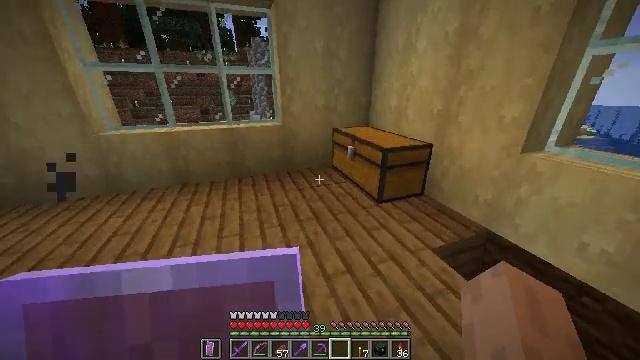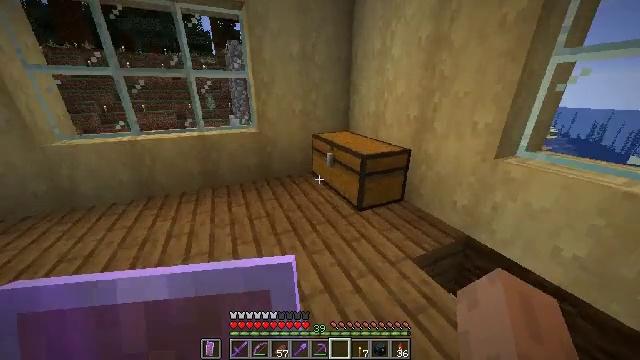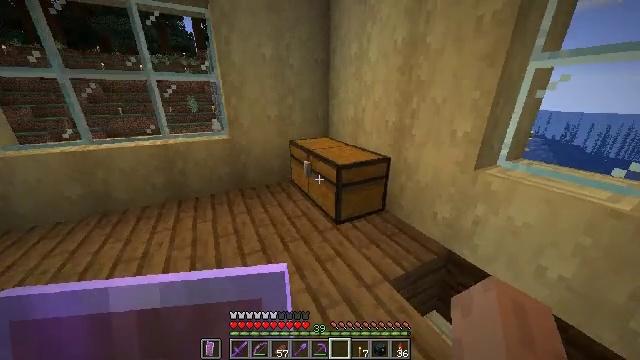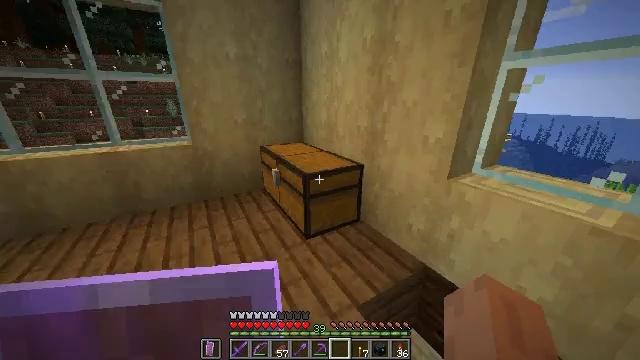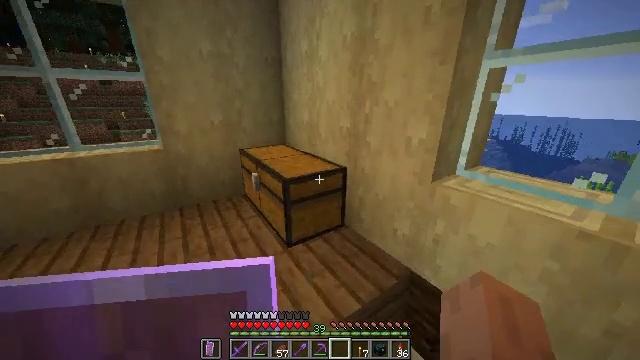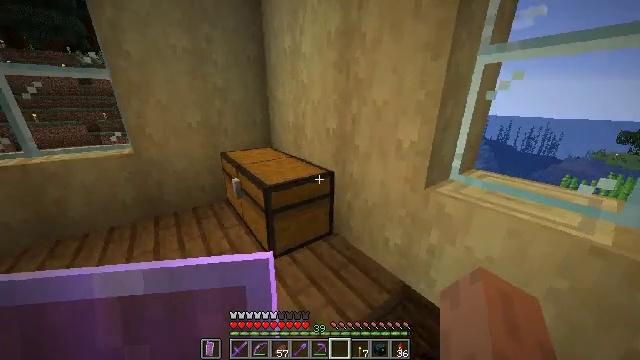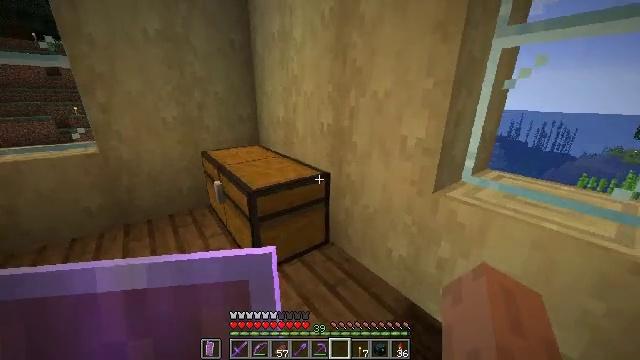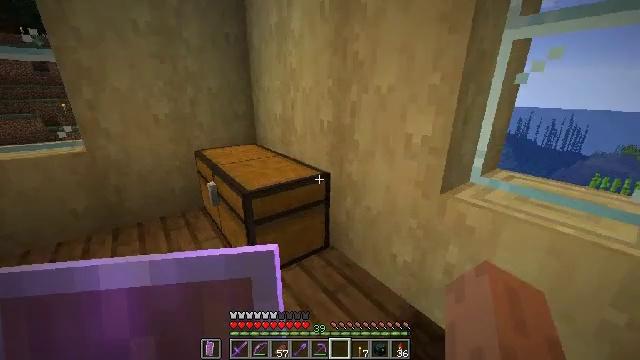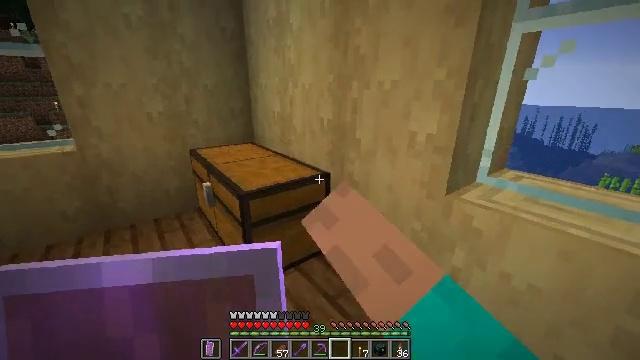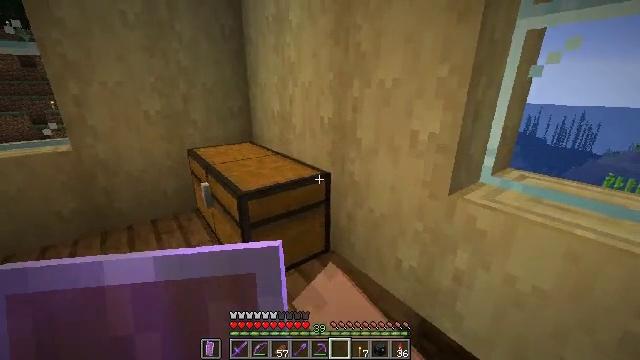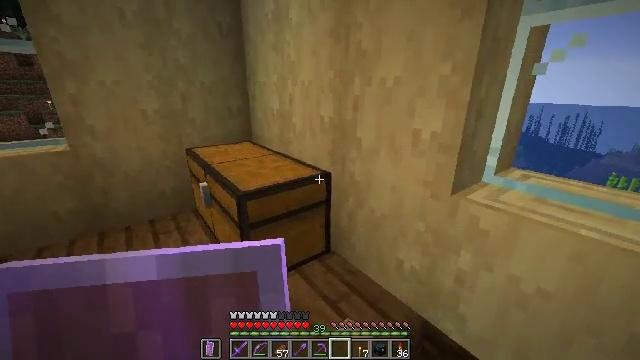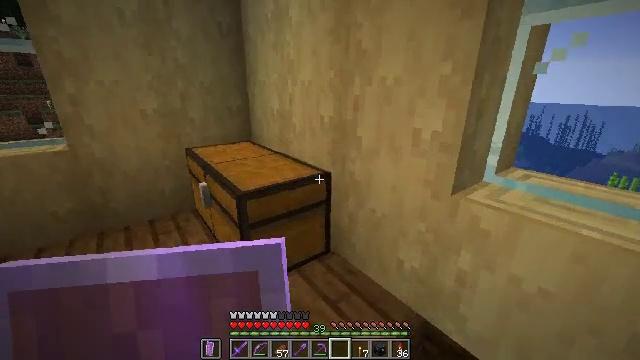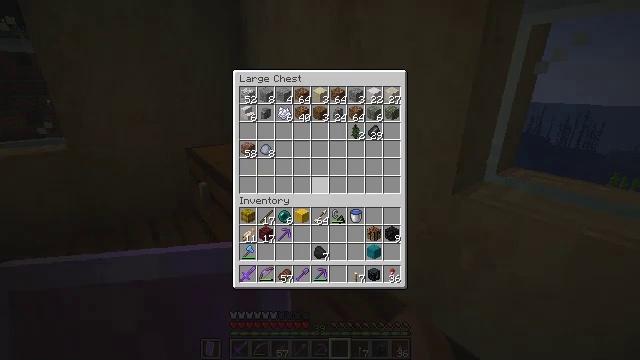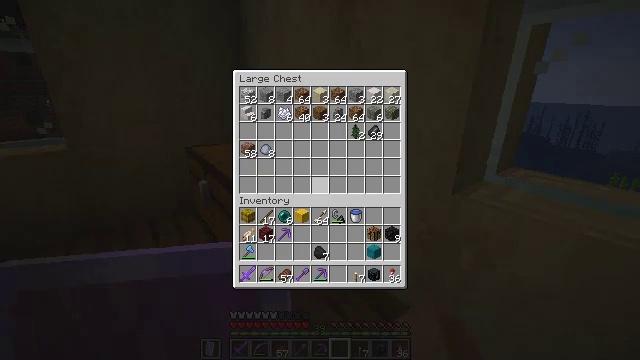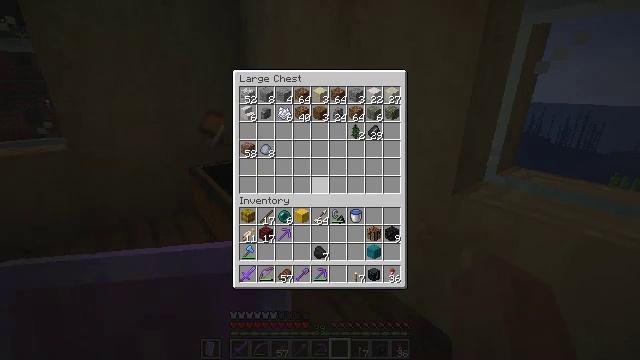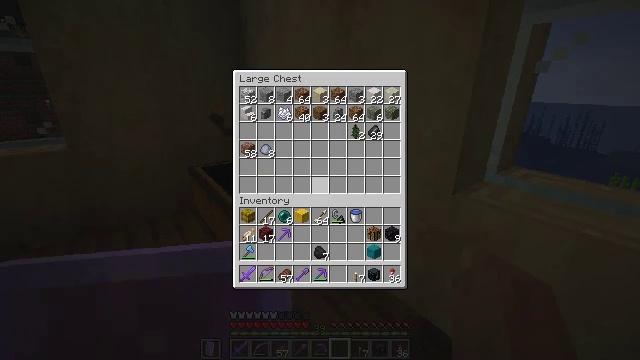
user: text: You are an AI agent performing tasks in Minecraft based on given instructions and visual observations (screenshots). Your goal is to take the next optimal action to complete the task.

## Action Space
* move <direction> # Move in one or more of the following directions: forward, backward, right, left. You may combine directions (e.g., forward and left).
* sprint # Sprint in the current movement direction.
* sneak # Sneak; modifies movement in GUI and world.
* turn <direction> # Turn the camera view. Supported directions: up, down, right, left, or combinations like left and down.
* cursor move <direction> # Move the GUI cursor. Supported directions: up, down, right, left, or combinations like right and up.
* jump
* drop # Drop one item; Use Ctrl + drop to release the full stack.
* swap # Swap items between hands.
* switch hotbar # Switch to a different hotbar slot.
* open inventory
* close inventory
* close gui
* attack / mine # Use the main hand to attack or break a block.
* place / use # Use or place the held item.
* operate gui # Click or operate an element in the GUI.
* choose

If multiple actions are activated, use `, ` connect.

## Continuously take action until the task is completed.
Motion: motion action
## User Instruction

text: Open a furnace to smelt glass.
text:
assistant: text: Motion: move forward and move right, turn right
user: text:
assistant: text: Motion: move forward and move right, turn right
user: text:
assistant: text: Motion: move forward and move right, turn right
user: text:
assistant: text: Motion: move forward, turn right
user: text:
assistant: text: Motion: turn right
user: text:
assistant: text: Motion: no_op
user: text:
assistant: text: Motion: use / place
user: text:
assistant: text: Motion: use / place
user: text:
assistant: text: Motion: use / place
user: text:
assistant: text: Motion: no_op
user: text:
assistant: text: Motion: no_op
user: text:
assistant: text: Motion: no_op
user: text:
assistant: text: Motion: no_op
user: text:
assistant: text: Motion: no_op
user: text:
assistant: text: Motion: no_op
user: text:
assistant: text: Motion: no_op
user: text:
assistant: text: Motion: no_op
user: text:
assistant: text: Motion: no_op
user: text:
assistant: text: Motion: no_op
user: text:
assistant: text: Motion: no_op
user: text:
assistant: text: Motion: no_op
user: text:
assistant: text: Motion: no_op
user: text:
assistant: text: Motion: no_op
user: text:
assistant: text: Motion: no_op
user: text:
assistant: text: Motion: no_op
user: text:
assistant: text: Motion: no_op
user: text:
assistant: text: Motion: turn up
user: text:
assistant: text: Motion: turn up
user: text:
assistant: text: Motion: turn up
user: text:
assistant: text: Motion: turn up